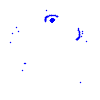
Particle: electron